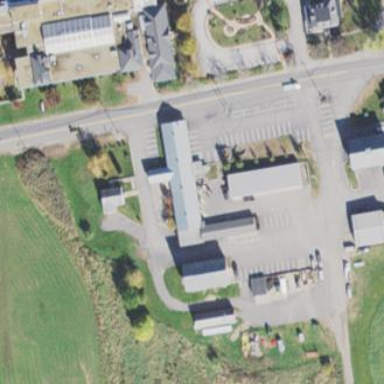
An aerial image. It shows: Commercial building.